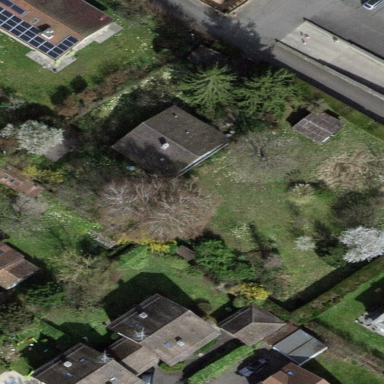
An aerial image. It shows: Garden surrounded by fence.